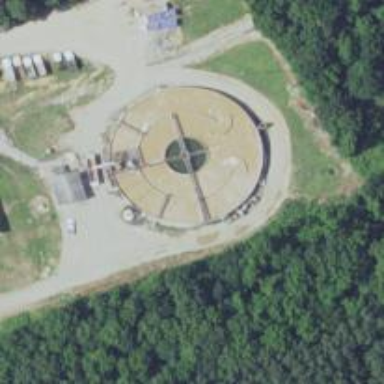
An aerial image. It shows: Silo.